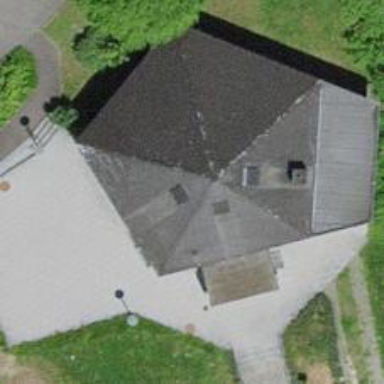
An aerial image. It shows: Community center.